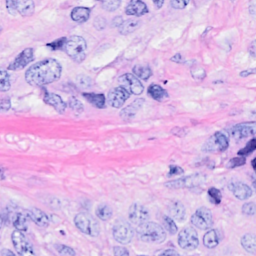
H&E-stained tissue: Breast